Question: I am using PayPal classic API. When I try to reach out for the sandbox test account API credentials, I got the empty screen below. Can anyone tell me what is going on?

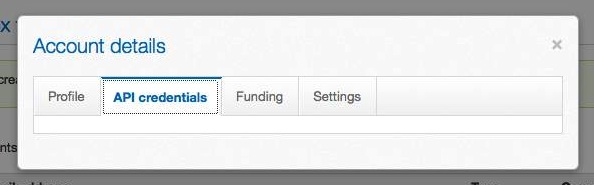
Answer: Finally I succeeded !!!!!! This works ;)
1. Log out Paypal account
2. clearing browser cache and cookies (I use firefox).
3. Go to developer.paypal.com and login with the real paypal account (not the Sandbox one)
4. Go to Applications
5. Click on Sandbox accounts
6. (Optional) Import your old accounts from your former Sandbox account after the redirect to the accounts page
7. Create a test account if one doesn't already exist
8. Click link Enter Sandbox site
9. Log in to that site using your test business account
10. Go to Profile -> My Selling Tools -> API Access
11. Click to Request API Credentials
12. Choose the option that solves your needs
13. The API credentials were created !!! (they will appear in your test account profile)